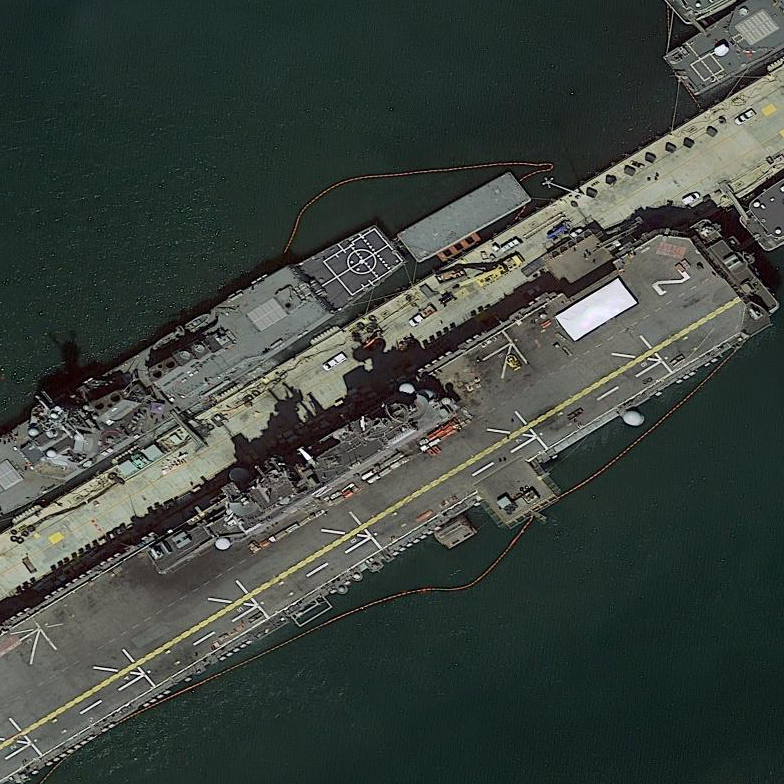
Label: Wasp-class_assault_ship